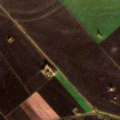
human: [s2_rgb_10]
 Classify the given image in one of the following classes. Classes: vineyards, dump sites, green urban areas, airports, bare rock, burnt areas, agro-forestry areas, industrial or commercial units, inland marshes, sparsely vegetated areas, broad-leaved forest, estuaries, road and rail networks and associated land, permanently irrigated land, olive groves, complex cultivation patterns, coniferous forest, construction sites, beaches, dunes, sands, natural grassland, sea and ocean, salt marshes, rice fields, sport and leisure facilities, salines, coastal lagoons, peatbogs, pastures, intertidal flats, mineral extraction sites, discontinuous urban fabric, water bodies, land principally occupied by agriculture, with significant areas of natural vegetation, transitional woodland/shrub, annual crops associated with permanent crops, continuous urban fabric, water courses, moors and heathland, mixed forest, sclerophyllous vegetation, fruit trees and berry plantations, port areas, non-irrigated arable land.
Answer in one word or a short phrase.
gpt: non-irrigated arable land